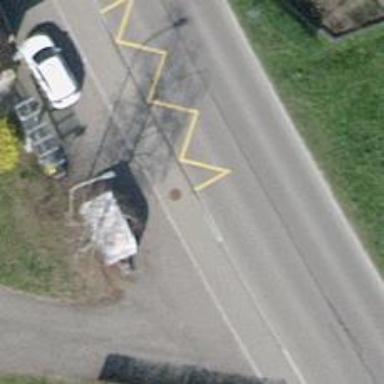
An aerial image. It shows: Platform for public transport on the road.